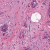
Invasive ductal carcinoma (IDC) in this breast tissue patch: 0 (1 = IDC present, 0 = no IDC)